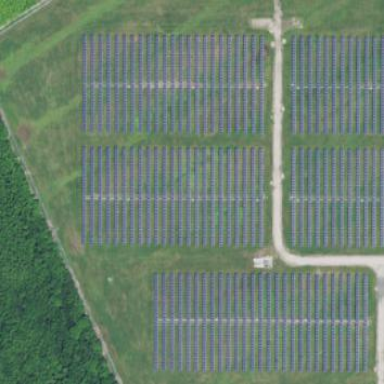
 consisting of solar photovoltaic panels."